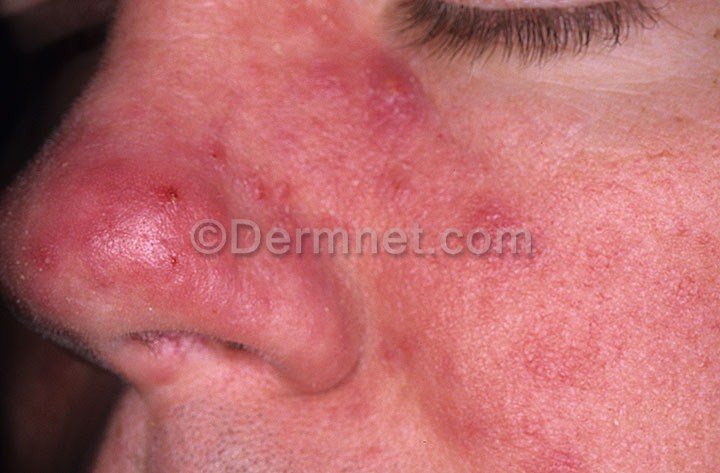
Disease: Acne and Rosacea Photos